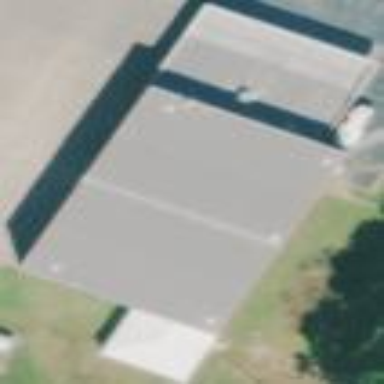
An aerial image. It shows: Hangar building at the airport.